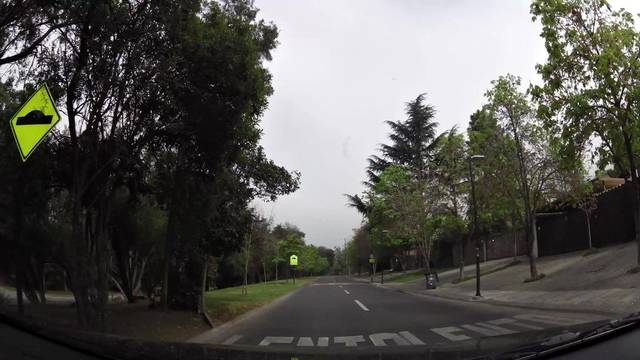
Region: Chile
Coordinates: -33.371, -70.576